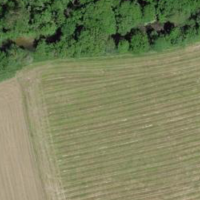
EUNIS habitat code: 55
Species observed at this site:
Prunus padus